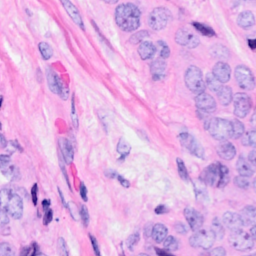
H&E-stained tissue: Breast